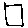
Label: square